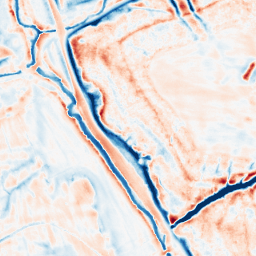
Category: edge_preserving
Decomposition family: bilateral
Decomposition parameters: d: 21
sigma_color: 50
sigma_space: 25
Upsampling method: bilinear
Upsampling parameters: scale: 8
Upsampling scale: 8